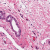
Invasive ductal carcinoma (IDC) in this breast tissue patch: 0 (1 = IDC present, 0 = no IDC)